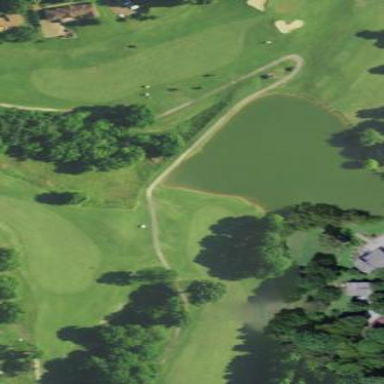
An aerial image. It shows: Picturesque scene of golf course with lateral water hazard.